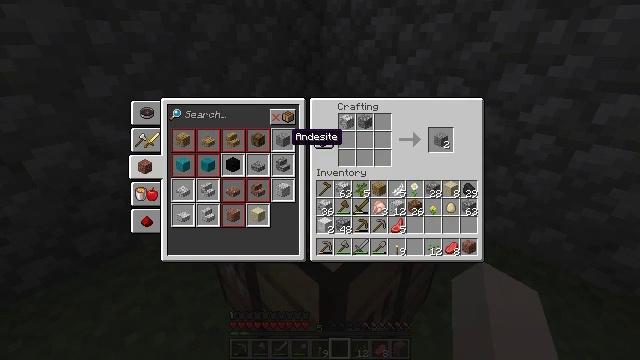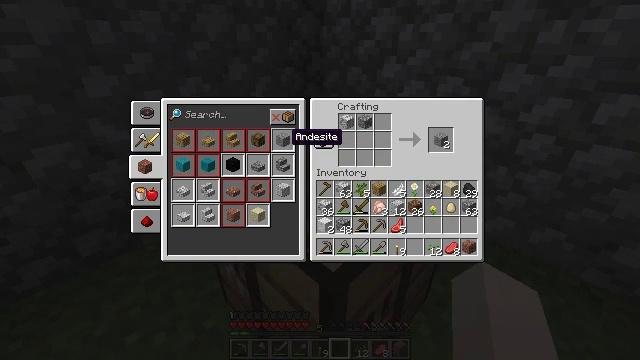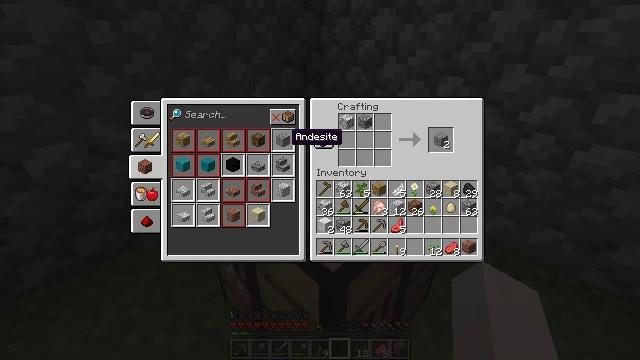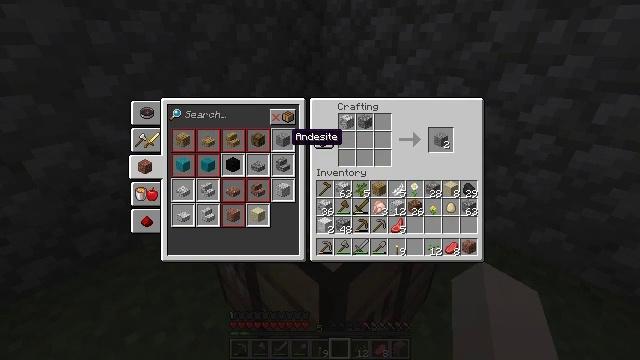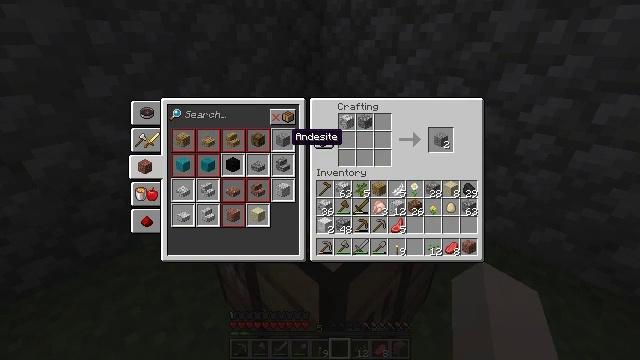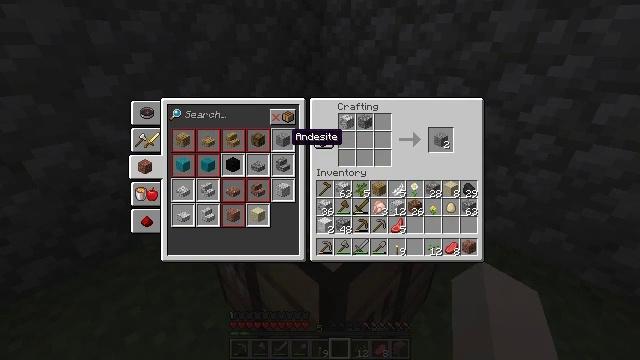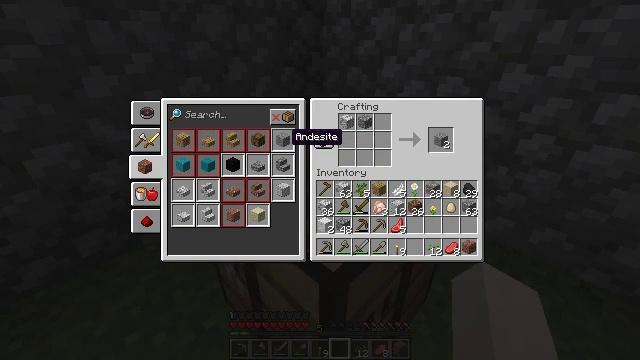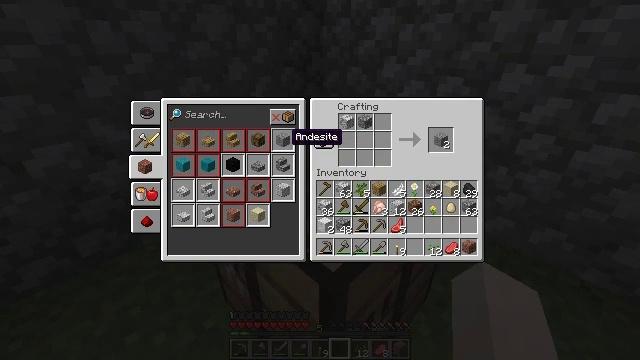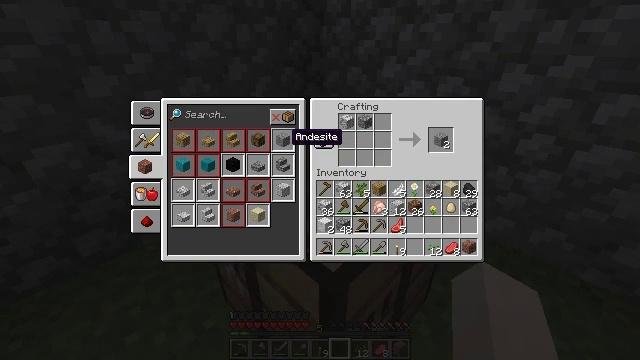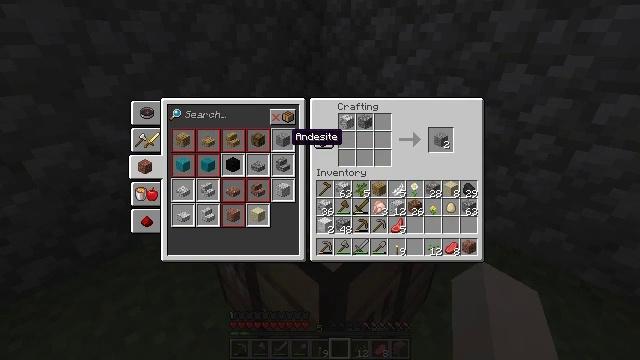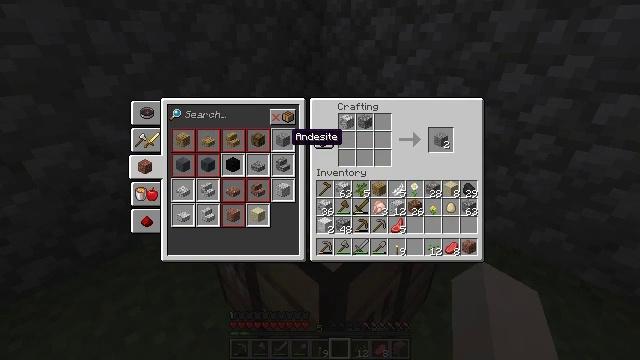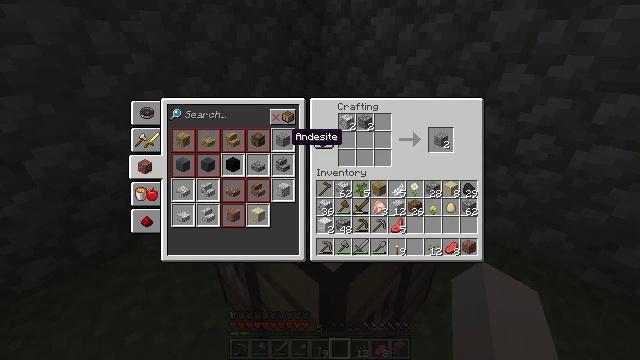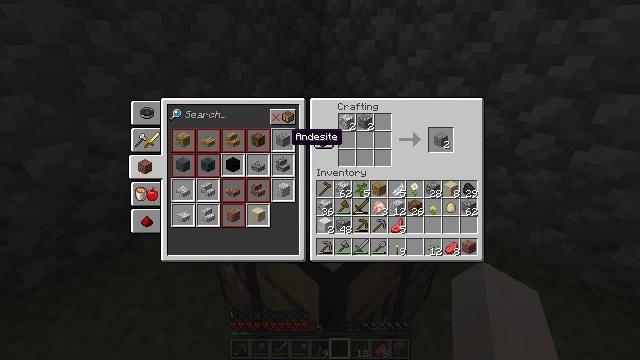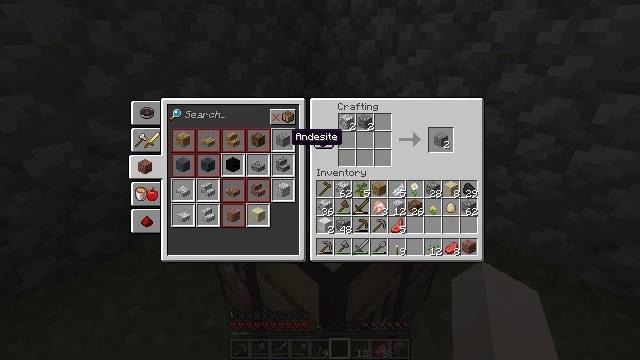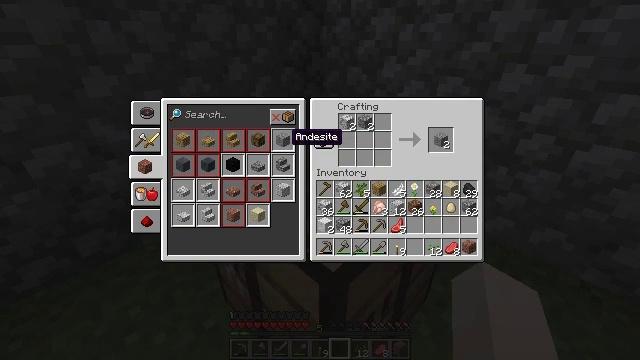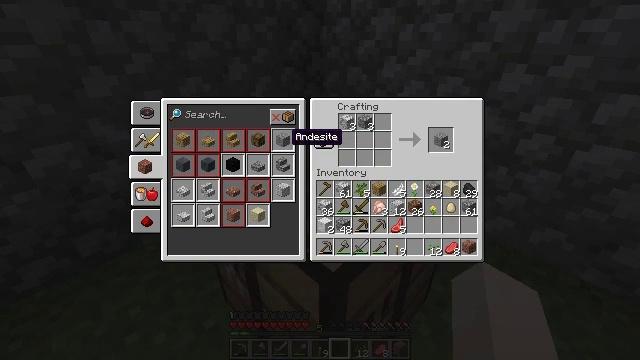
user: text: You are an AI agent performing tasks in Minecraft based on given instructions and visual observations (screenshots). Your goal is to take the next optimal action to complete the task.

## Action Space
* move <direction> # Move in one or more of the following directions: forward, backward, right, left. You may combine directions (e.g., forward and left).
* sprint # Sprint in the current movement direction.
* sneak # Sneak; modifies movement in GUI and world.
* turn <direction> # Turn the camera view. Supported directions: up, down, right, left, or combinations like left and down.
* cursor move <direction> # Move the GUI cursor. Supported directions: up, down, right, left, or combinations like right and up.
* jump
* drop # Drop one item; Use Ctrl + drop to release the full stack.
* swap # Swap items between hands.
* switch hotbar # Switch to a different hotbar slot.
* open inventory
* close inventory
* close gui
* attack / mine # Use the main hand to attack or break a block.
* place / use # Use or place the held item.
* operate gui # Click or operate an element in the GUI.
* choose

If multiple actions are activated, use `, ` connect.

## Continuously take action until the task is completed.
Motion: motion action
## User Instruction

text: Combine materials to craft andesite.
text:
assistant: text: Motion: no_op
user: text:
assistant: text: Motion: no_op
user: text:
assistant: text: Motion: no_op
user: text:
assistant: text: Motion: no_op
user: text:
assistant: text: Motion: operate gui
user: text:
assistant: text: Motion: operate gui
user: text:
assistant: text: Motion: operate gui
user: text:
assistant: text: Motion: no_op
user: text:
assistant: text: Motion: operate gui
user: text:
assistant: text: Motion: operate gui
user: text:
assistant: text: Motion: operate gui
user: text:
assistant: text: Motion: no_op
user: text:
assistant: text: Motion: operate gui
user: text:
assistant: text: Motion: operate gui
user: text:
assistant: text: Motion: operate gui
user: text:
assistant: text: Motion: no_op
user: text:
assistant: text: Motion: operate gui
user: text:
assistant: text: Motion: operate gui
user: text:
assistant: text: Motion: no_op
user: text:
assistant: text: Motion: no_op
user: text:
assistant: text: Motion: operate gui
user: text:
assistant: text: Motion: operate gui
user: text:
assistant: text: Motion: operate gui
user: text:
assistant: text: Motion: no_op
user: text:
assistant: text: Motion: operate gui
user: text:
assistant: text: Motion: operate gui
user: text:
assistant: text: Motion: operate gui
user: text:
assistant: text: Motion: no_op
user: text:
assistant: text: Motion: operate gui
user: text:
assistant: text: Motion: operate gui